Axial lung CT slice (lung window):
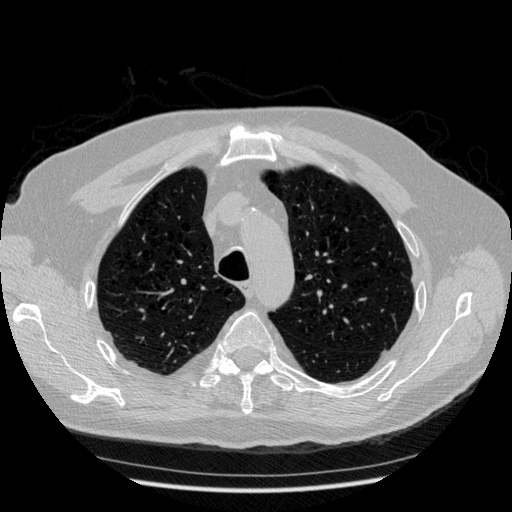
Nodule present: no